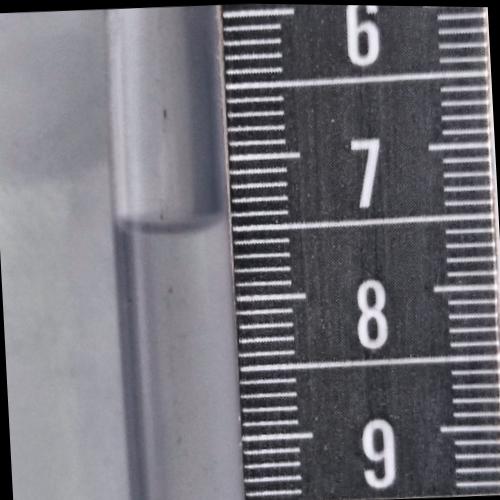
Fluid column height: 7.5 cm